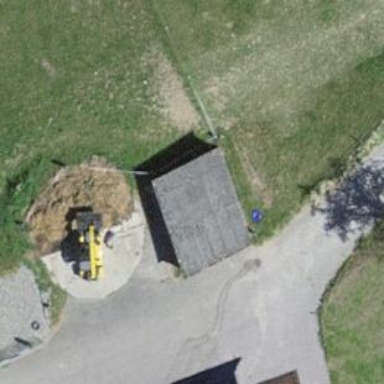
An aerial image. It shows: Garage building.